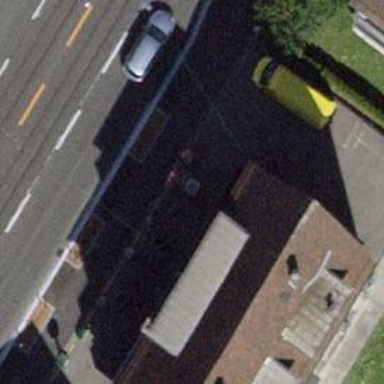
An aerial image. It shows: Pub.